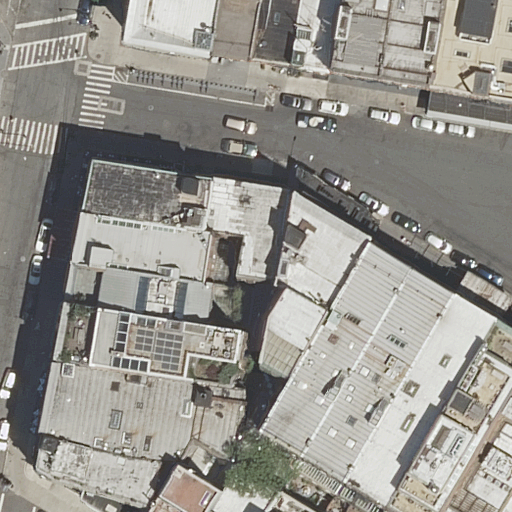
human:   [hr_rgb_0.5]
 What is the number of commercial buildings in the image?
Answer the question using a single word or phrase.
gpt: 0

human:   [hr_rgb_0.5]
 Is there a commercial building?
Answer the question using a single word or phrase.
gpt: no

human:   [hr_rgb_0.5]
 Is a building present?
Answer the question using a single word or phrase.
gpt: yes

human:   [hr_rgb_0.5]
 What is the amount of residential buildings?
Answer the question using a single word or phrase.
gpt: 24

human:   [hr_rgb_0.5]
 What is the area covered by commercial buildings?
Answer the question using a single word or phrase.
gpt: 0m2

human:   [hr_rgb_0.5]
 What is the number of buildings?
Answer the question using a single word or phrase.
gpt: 24

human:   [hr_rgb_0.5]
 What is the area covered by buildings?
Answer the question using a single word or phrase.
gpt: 5144m2

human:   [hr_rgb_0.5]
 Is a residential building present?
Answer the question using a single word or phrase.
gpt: yes

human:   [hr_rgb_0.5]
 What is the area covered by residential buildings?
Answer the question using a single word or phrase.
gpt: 5144m2

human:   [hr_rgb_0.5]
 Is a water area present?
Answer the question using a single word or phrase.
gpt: no

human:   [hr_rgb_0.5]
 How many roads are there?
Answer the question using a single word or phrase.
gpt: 3

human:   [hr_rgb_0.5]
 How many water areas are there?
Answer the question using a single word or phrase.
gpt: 0

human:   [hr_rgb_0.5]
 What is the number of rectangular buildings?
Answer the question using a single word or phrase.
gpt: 19

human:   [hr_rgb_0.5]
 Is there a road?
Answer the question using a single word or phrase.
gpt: yes

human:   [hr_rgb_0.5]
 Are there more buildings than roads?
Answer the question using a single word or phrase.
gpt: yes

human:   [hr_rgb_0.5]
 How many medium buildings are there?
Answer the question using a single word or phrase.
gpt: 14

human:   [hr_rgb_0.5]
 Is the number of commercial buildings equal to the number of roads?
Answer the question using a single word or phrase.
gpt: no

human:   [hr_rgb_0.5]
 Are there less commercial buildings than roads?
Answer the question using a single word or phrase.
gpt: yes

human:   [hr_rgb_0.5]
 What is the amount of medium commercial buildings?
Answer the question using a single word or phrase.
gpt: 0

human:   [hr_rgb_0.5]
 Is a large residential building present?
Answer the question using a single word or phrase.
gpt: yes

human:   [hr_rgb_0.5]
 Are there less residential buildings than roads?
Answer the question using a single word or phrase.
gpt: no

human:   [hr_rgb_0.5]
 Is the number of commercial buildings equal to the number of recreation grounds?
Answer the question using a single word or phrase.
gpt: yes

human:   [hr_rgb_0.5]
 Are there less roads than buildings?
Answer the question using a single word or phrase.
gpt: yes

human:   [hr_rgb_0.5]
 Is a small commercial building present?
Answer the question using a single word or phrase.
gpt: no

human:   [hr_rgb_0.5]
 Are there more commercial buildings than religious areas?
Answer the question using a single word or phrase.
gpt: no

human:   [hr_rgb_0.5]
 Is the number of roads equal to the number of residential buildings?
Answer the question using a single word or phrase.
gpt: no

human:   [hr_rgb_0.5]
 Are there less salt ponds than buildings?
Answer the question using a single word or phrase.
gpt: yes

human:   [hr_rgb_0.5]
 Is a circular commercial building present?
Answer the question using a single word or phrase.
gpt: no

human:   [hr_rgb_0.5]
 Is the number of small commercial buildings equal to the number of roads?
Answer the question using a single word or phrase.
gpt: no

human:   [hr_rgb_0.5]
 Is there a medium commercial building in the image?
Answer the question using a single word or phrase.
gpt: no

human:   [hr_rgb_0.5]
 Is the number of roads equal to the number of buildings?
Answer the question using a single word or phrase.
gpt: no

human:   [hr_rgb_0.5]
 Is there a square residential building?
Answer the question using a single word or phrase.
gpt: no

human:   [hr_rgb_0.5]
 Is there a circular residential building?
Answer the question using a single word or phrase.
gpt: no

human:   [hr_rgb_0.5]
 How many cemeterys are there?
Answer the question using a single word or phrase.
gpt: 0

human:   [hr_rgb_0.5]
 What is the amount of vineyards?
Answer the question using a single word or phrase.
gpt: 0

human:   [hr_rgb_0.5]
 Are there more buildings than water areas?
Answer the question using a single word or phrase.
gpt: yes

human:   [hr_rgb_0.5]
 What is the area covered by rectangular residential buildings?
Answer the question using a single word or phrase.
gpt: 3667m2

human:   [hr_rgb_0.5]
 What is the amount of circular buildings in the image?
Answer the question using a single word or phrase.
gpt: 0

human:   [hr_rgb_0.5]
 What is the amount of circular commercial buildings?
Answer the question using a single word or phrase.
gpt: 0

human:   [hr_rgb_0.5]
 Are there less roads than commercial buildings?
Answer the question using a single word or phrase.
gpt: no

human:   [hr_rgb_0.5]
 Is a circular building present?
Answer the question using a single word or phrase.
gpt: no

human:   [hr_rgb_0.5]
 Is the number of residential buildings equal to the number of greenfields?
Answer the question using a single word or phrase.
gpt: no

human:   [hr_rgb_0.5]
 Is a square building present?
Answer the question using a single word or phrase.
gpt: no

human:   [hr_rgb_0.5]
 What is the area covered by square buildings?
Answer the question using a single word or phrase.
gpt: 0m2

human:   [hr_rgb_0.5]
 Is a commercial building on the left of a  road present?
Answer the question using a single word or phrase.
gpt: no

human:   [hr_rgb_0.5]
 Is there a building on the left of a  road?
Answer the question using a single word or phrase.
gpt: yes

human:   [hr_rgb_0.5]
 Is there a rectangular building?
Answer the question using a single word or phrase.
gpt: yes

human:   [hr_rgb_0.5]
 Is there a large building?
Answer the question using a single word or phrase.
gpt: yes

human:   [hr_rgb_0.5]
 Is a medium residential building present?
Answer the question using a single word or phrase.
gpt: yes

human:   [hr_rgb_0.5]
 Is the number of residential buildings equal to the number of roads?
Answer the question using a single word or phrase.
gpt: no

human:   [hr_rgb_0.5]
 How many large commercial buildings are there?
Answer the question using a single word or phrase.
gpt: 0

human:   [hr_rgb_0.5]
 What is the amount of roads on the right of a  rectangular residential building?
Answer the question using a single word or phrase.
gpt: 1

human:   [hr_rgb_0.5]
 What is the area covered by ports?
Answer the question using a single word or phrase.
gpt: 0m2

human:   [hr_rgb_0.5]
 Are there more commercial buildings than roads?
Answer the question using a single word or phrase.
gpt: no

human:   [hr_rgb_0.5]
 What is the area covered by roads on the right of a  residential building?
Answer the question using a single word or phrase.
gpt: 0m2

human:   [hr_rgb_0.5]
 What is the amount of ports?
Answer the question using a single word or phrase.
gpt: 0

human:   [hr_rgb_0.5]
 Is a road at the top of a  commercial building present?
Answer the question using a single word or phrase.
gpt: no

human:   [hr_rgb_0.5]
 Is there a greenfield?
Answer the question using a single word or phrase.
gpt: no

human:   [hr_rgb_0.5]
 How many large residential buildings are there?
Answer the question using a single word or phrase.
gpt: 1

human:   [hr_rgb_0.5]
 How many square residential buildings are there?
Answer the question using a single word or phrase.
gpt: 0

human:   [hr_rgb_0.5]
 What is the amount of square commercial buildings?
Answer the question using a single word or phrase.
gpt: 0

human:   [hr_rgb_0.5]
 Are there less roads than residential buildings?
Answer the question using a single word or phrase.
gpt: yes

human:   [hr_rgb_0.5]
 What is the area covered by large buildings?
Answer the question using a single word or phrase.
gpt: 554m2

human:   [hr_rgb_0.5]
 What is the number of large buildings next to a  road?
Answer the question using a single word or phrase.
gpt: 1